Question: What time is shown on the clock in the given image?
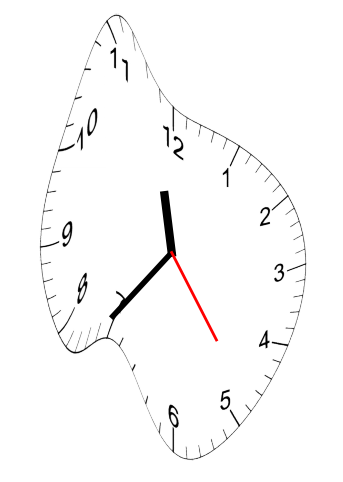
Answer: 11:36:24